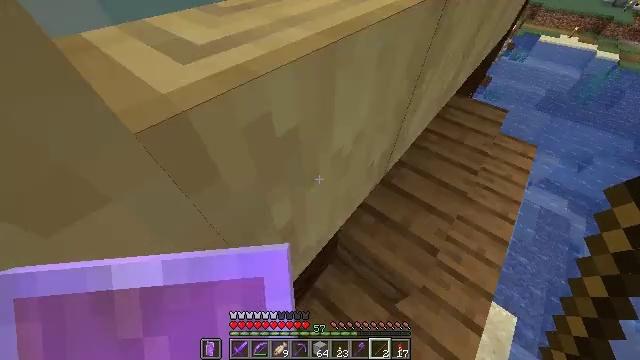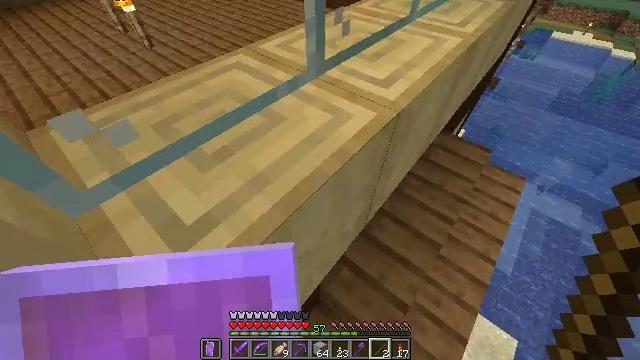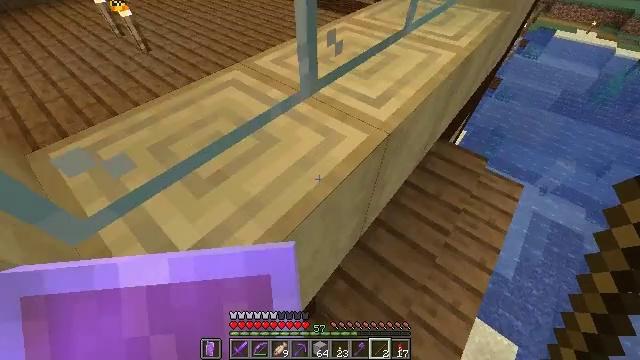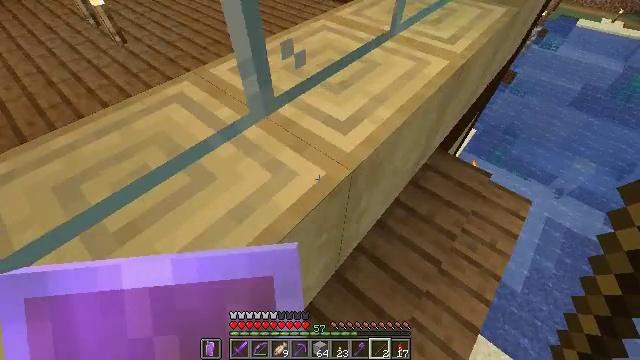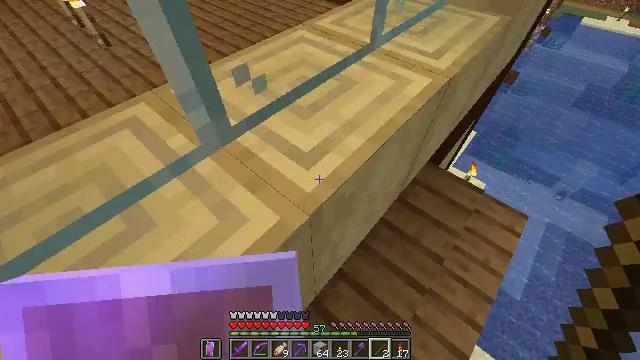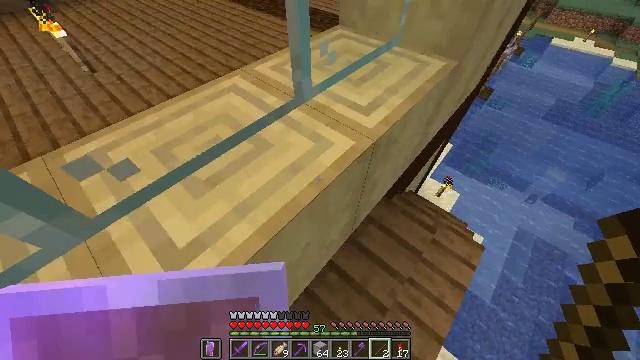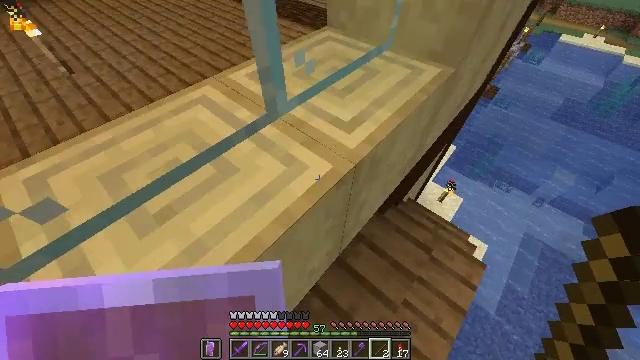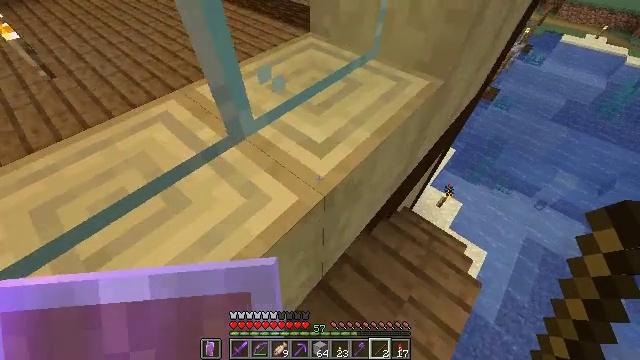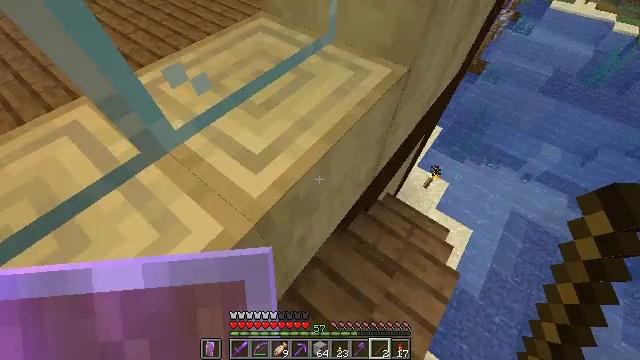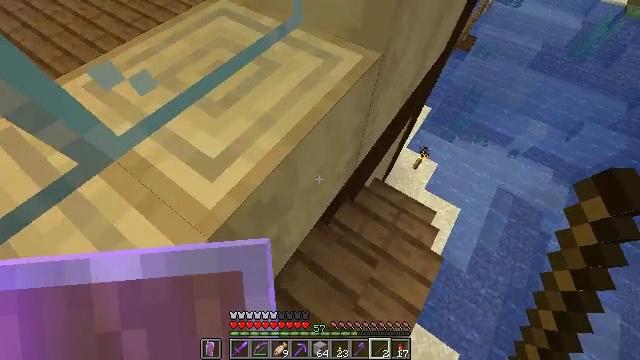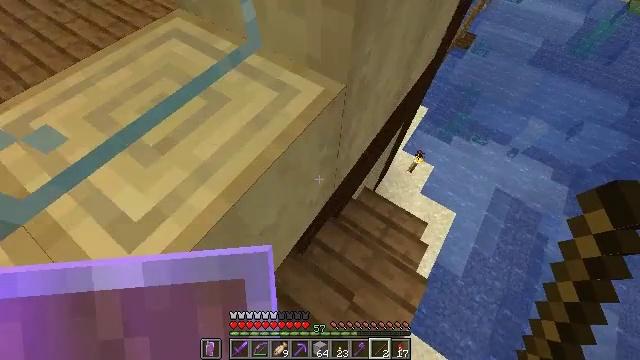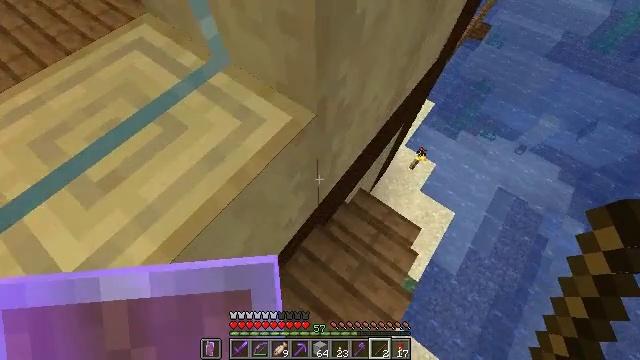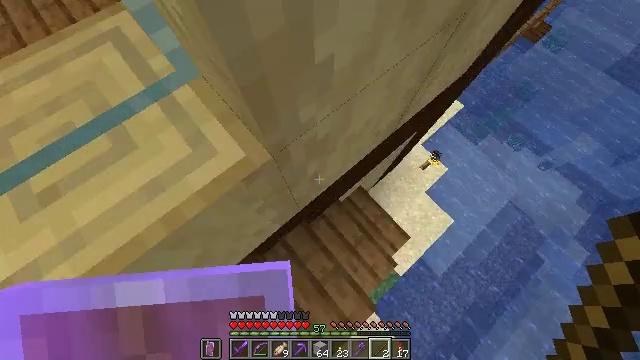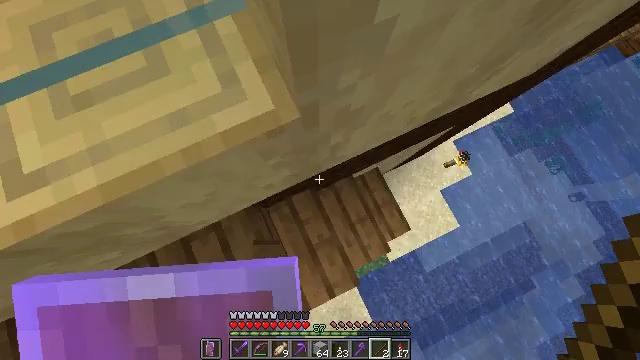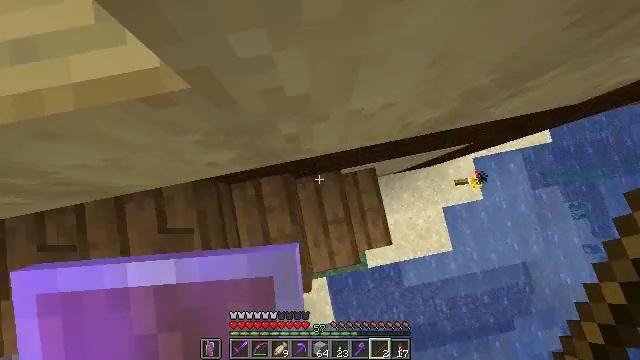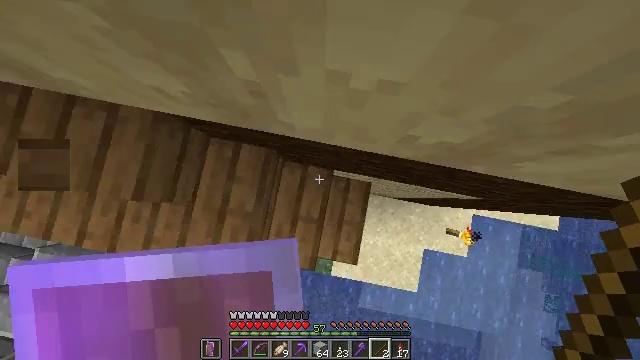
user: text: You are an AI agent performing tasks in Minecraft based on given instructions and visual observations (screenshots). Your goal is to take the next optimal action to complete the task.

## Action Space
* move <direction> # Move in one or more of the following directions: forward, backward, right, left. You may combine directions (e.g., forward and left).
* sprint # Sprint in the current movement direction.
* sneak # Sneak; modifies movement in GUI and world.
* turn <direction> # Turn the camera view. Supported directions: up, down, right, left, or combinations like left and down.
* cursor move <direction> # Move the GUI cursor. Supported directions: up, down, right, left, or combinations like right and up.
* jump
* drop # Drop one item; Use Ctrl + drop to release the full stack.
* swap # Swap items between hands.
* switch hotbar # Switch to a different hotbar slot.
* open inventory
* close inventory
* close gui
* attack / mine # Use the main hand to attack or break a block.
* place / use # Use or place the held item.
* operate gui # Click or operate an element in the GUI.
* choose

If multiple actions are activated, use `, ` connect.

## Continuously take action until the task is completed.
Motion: motion action
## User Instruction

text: Attack the brown shulker box to remove it.
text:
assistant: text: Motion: move forward, sprint
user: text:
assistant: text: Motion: move forward and move right, sprint
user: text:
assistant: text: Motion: move forward and move right, sprint, turn left
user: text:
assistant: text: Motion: move forward and move right, sprint
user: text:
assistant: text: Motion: move forward and move right, sprint
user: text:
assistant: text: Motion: move forward, sprint
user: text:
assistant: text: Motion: move forward, sprint
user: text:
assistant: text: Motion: move forward, sprint, turn right and down
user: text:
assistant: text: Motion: move forward and move right, sprint, turn right and down
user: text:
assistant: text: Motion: move forward and move right, sprint
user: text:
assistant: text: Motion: move forward and move right, sprint, turn left and down
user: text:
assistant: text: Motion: move forward and move right, sprint, turn left and down
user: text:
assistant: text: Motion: move forward and move right, sprint, turn left and down
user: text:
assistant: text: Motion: move forward, sprint, turn left and down
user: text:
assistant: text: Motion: move forward, sprint, turn left and down
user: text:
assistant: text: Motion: move forward, sprint, turn left
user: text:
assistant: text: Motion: move forward, sprint, turn left
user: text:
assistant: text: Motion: move forward, sprint, turn left and up
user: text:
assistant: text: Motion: move left, sprint, turn left and up
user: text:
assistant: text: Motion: move left, sprint, turn left and up
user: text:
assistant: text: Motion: move left, sprint, turn left and up
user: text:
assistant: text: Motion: move left, sprint, turn left and up
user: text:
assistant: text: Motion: move left, turn left and up
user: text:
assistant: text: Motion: no_op
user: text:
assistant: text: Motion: turn left and up
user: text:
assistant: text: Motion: turn left and up
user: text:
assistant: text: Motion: turn left and up
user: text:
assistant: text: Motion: turn left and up
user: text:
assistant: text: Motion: no_op
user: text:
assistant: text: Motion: move left